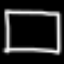
Label: square